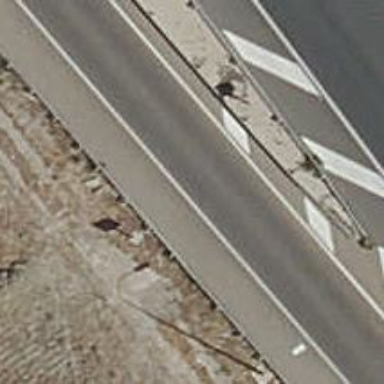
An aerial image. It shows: Motorway link.